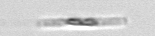
Label: Leptocylindrus